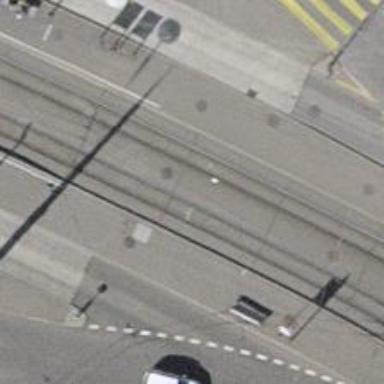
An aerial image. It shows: Tram stop with public transport connection.